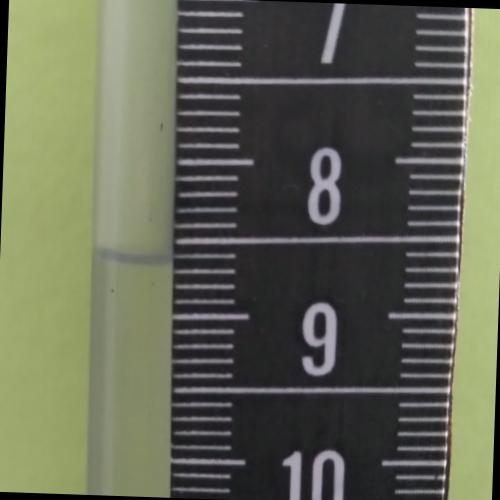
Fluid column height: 8.6 cm